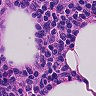
Metastatic tissue present: no